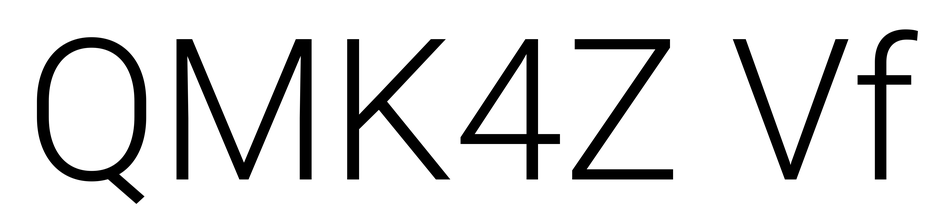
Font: Roboto_Light